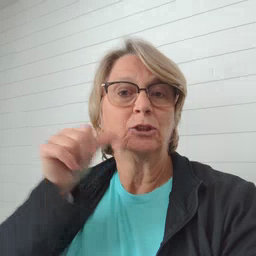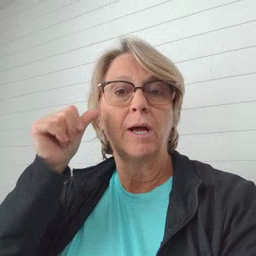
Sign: yesterday